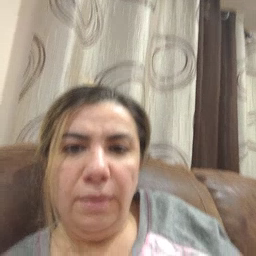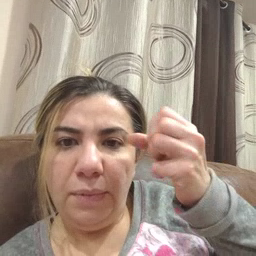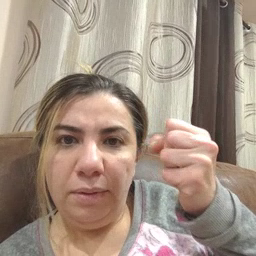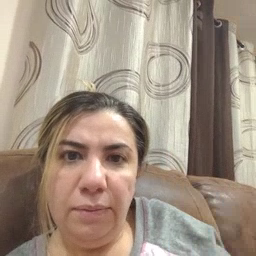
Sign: milk